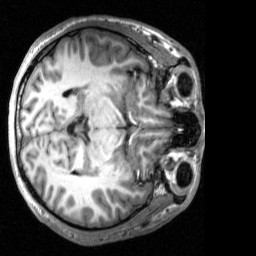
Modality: T1w
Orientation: axial
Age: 21
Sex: male
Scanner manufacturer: siemens
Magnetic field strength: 3 T
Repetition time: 2.53 s
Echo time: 0.00277 s